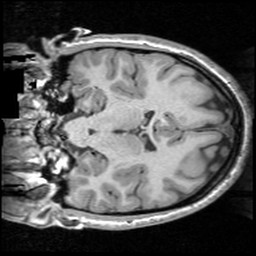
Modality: T1w
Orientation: coronal
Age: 19
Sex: female
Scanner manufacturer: siemens
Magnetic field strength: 3 T
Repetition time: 1.62 s
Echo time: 0.003 s